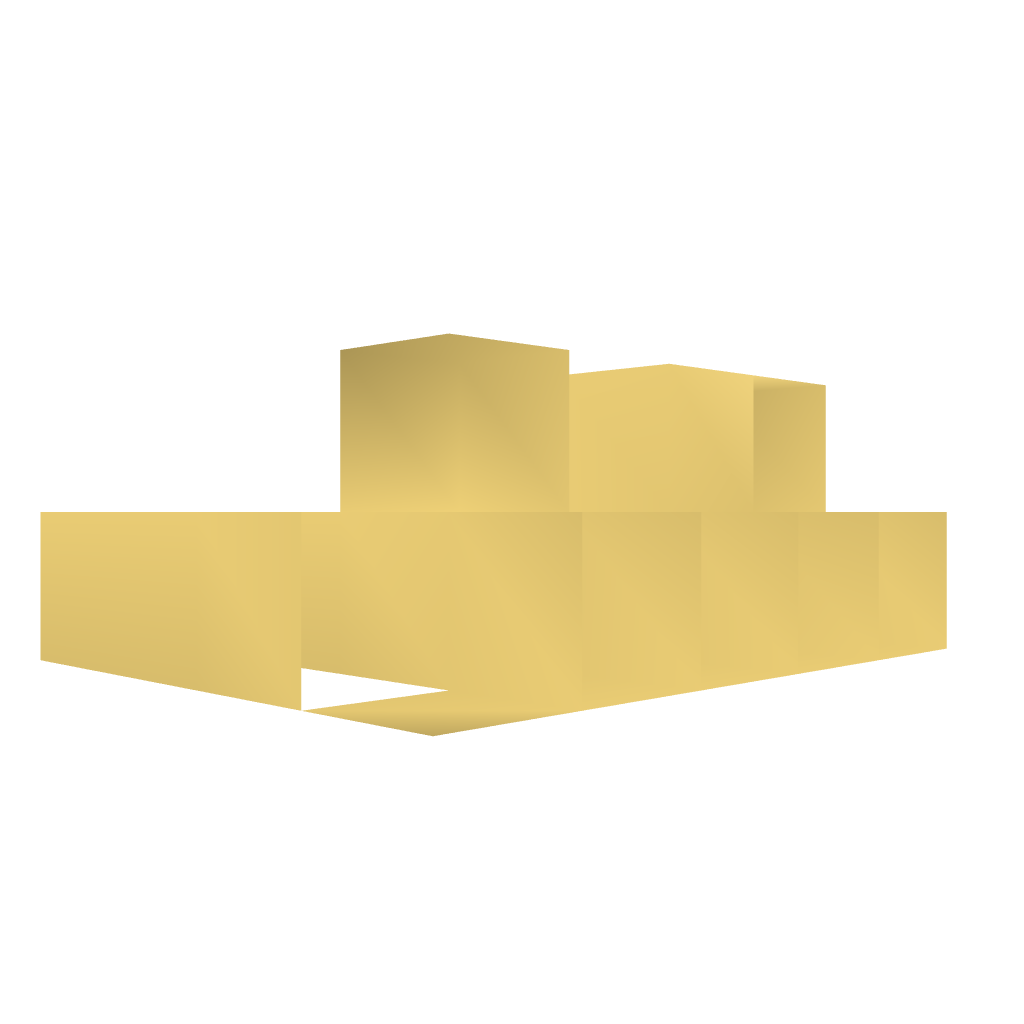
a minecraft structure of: Fast and minimalistic redstone pulser bad low quality